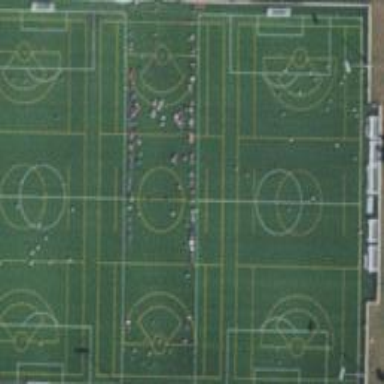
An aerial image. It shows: Artificial turf pitch used for soccer and lacrosse activities.